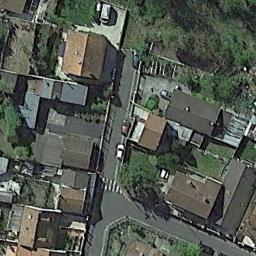
Label: residential